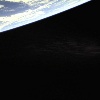
Label: space